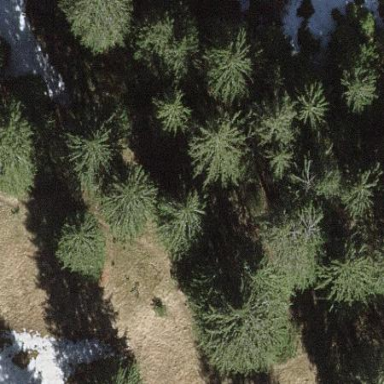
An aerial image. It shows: Forest area.